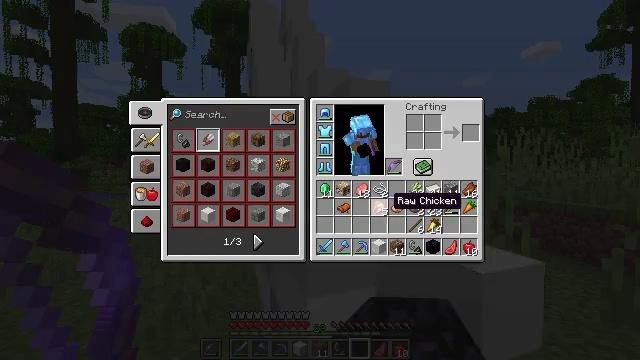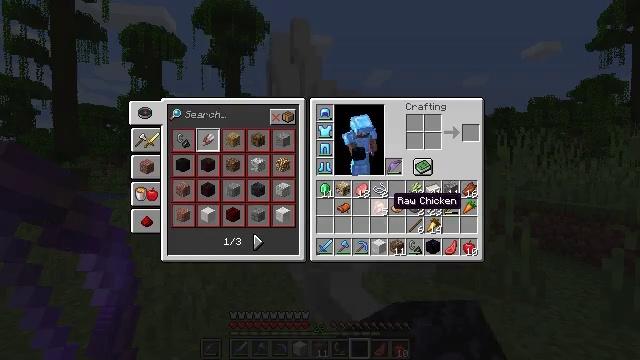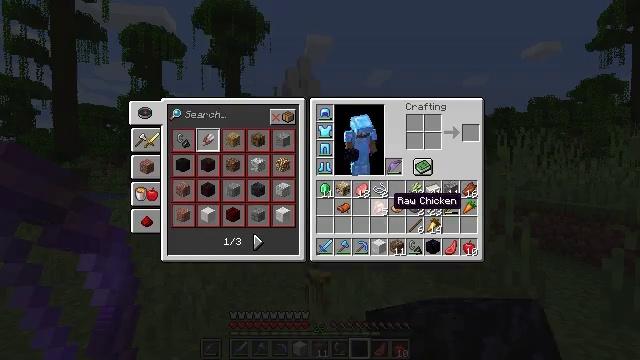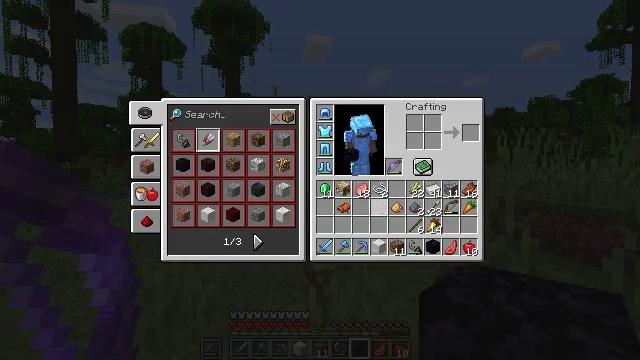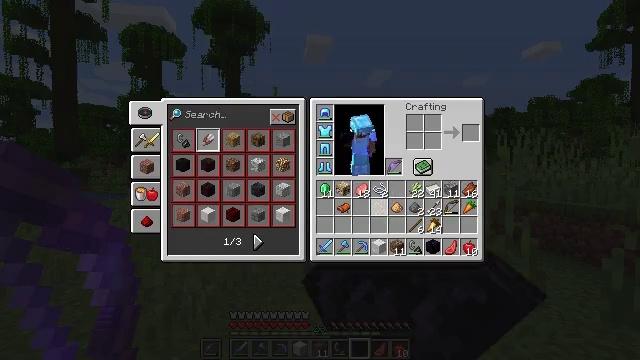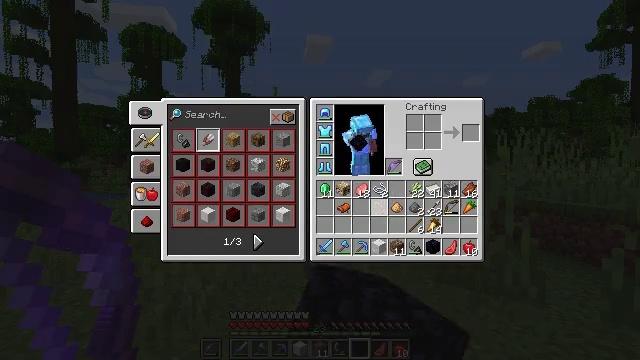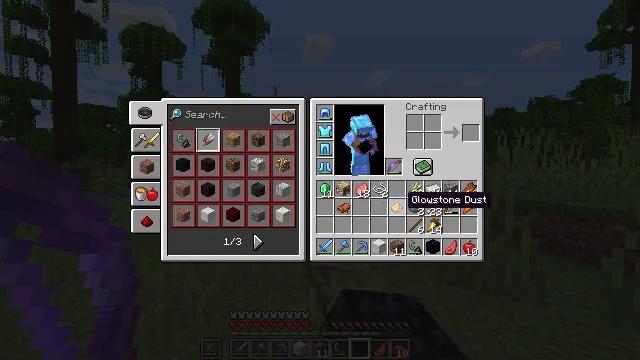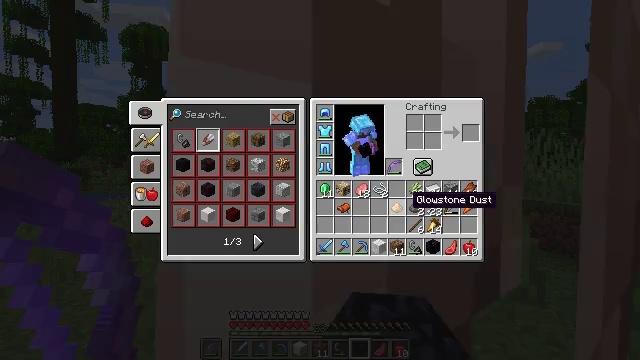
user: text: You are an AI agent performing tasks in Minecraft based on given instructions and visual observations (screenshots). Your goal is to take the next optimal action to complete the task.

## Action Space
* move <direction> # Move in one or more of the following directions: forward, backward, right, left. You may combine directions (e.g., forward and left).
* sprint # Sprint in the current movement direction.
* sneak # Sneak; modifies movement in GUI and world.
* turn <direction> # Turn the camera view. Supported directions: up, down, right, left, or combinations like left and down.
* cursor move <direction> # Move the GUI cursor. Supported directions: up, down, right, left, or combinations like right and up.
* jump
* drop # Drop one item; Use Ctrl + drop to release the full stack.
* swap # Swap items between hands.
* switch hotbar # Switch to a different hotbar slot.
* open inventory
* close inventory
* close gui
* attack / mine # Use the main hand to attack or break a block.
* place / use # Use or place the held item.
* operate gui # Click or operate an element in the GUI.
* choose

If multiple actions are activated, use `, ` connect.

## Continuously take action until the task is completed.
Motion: motion action
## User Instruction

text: Drop a chicken.
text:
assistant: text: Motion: sprint, open gui
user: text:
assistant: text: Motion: sprint
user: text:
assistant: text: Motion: sprint, drop
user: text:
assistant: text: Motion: sprint, drop
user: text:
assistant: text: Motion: sprint, drop
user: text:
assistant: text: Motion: sprint, cursor move right
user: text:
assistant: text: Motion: sprint
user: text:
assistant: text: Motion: sprint